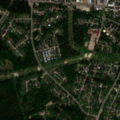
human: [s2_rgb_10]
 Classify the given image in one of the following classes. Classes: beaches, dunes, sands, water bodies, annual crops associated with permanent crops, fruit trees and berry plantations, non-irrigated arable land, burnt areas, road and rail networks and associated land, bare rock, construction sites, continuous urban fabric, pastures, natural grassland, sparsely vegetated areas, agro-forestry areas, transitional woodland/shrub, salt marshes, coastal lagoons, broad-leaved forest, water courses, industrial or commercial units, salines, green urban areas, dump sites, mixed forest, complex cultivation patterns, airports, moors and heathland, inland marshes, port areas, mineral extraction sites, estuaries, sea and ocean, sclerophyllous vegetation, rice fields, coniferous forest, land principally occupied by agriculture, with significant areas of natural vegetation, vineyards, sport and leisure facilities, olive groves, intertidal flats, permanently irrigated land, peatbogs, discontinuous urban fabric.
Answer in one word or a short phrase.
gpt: discontinuous urban fabric, broad-leaved forest, mixed forest